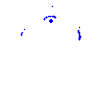
Particle: pion